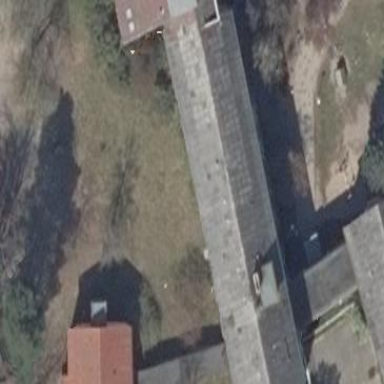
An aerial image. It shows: Gabled roof on building that houses apartments.